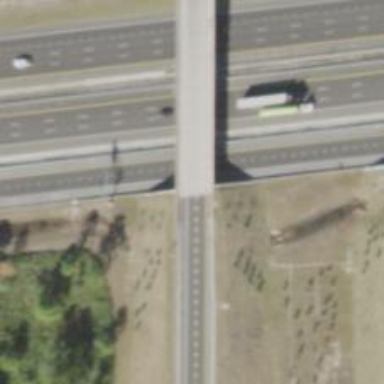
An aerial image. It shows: Motorway bridge.